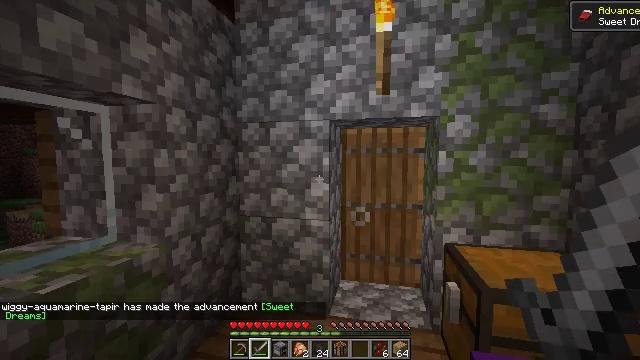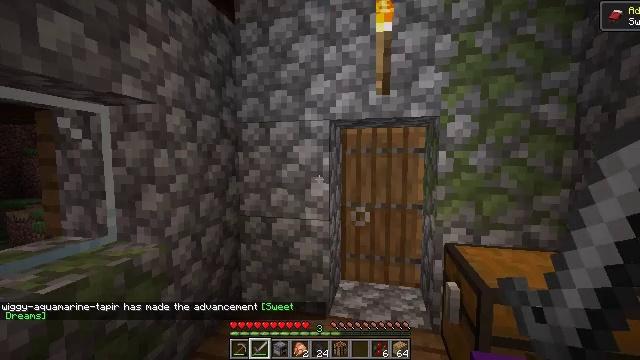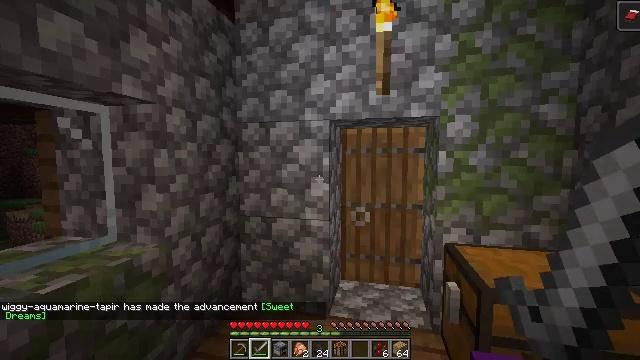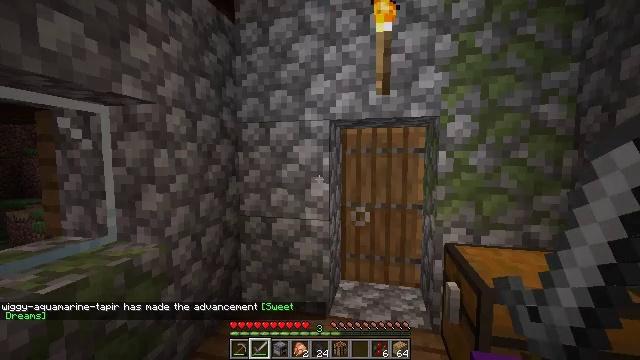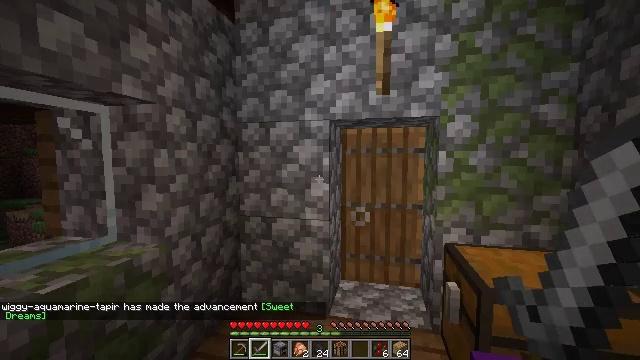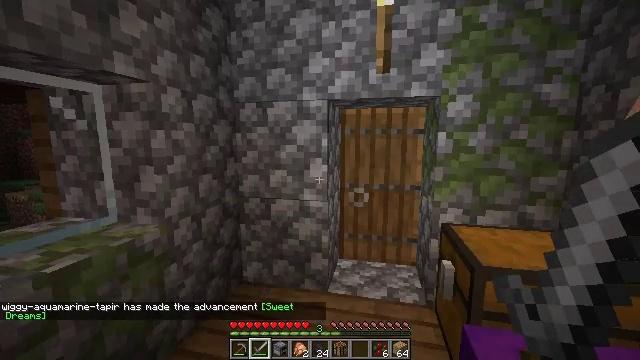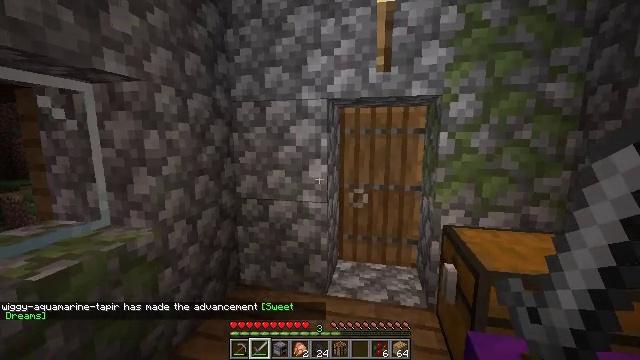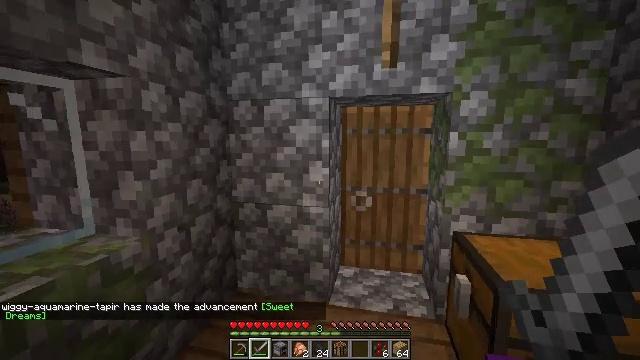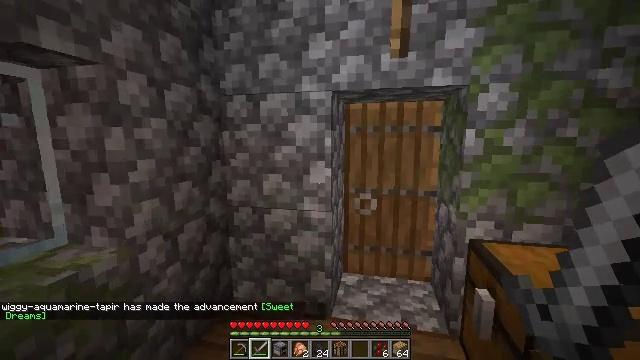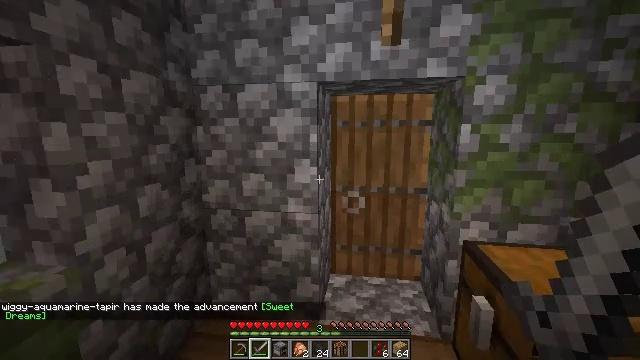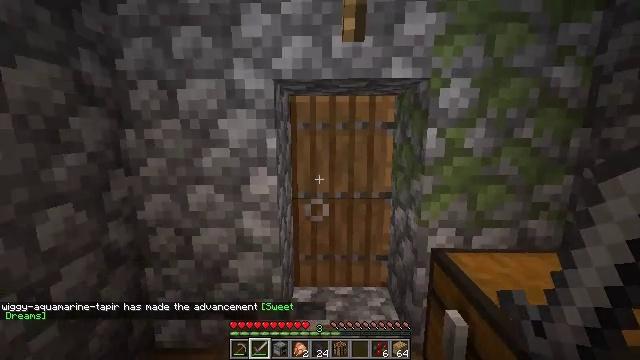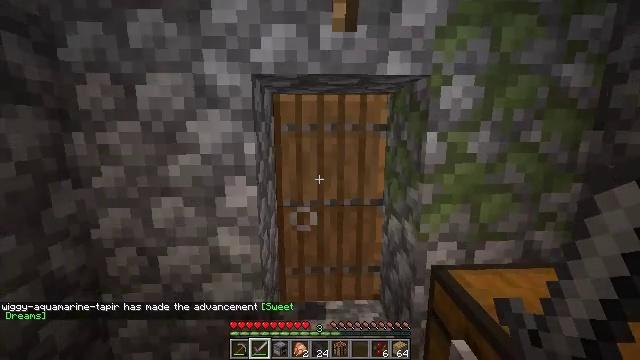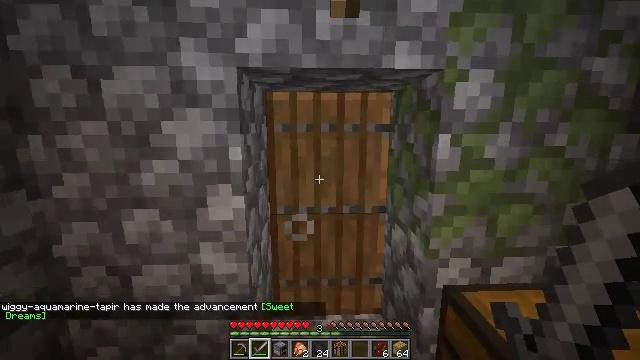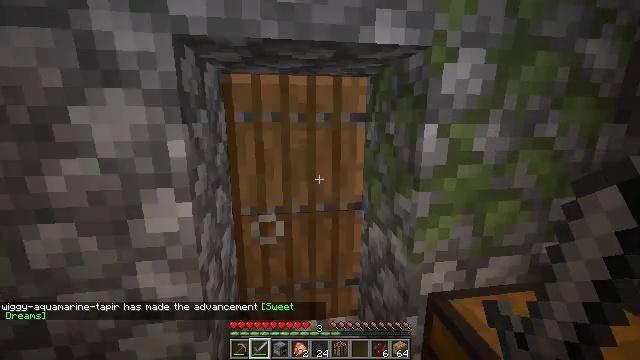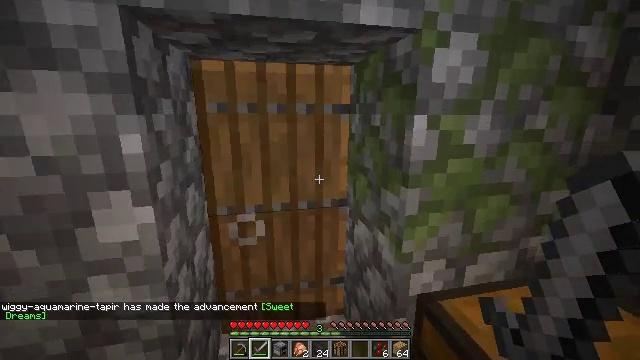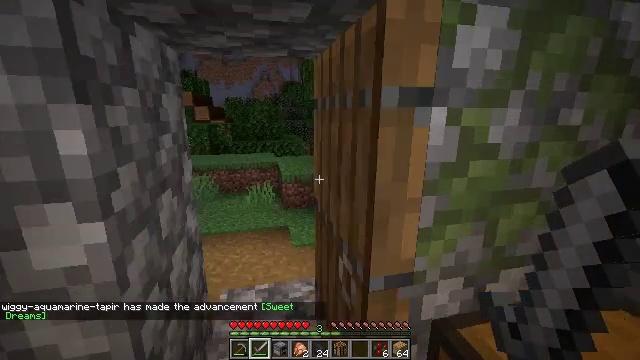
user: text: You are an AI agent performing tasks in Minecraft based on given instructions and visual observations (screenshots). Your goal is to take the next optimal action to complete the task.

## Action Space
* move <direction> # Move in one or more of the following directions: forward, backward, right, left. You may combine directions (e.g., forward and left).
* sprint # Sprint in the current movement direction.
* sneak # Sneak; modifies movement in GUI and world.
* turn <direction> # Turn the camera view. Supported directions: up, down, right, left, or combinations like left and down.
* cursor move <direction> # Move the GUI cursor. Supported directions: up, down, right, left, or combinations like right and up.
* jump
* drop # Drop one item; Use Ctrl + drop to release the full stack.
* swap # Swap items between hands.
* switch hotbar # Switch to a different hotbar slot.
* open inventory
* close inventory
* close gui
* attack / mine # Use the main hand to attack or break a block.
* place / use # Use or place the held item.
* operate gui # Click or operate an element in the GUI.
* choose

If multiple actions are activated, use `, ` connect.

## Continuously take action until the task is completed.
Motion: motion action
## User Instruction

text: Gather birch leaves using hands or shears.
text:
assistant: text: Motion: no_op
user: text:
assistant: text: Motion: no_op
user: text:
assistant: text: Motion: no_op
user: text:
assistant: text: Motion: no_op
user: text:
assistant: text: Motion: turn down
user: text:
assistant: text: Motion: move forward
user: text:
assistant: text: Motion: move forward
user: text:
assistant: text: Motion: move forward
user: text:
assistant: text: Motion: move forward, turn right and down
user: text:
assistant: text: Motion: move forward, turn right
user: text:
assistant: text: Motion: move forward, turn right
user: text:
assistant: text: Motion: move forward
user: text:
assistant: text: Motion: move forward, turn right and down
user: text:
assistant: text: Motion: move forward, turn right and down
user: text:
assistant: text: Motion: move forward, use / place
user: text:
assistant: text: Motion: move forward, use / place
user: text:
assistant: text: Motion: move forward, use / place
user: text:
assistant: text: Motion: move forward
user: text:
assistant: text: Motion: move forward
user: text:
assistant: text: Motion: move forward
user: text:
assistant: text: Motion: move forward
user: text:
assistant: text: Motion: move forward and move left
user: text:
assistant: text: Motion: move forward and move left
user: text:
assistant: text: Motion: move left, turn right and down
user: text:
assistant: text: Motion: move left, turn right and down
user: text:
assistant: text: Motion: turn right and down
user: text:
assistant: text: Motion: turn right
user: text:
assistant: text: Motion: turn right
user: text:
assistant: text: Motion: turn right
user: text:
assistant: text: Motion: turn right